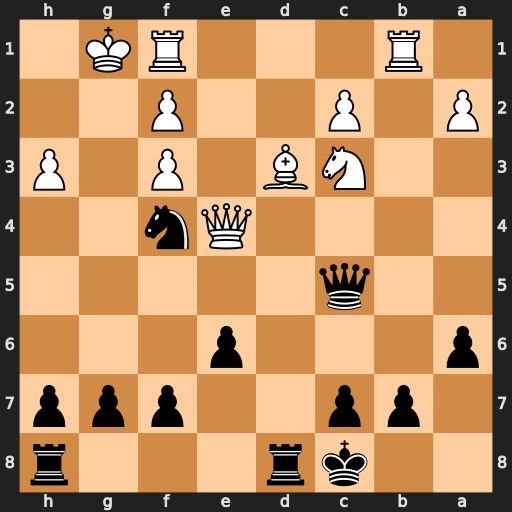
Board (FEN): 2kr3r/1pp2ppp/p3p3/2q5/4Qn2/2NB1P1P/P1P2P2/1R3RK1
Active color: b
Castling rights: -
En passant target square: -
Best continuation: Qg5+ Kh1 Qg2#